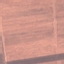
Label: AnnualCrop